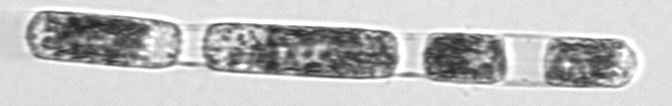
Label: Hemiaulus